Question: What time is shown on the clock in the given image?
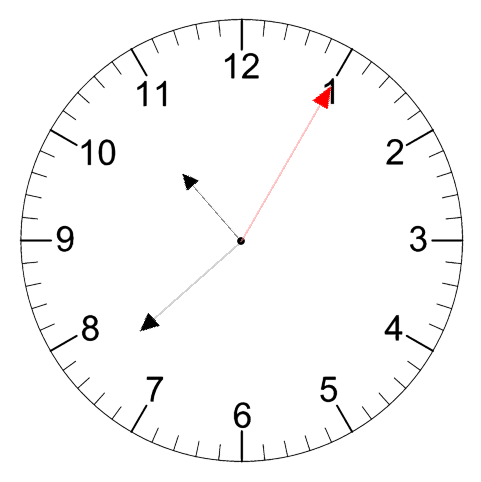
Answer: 10:38:05